Field crop: maize
Growth stage: 2
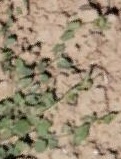
Species: convolvulus